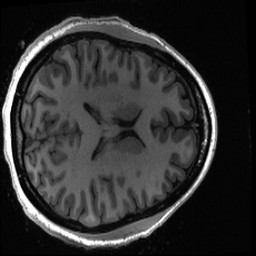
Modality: T1w
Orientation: axial
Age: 19
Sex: female